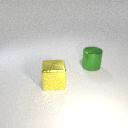
large yellow metal cube in front of large green metal cylinder